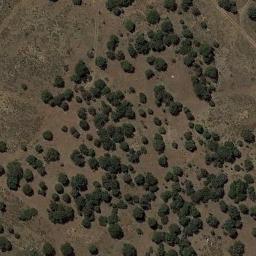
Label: chaparral